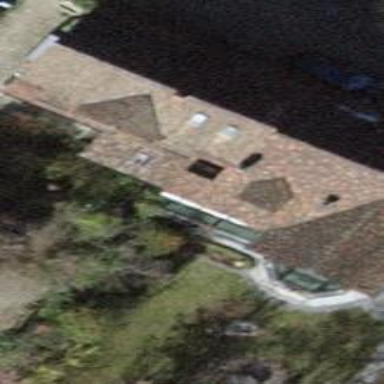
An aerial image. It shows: House with gambrel roof.